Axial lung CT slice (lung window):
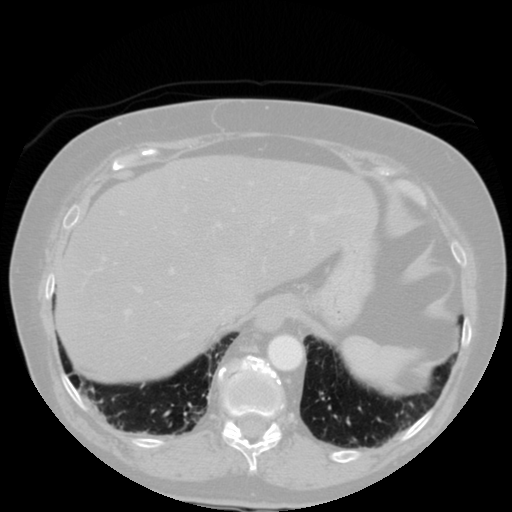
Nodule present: no